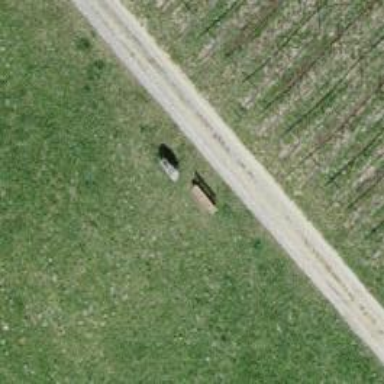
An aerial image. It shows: Bench for seating.